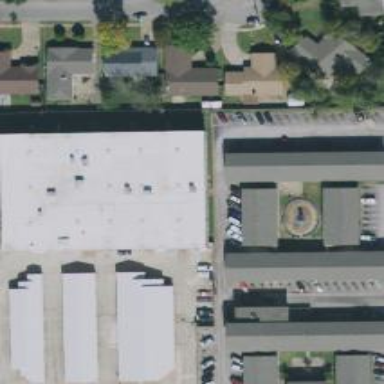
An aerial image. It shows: Commercial building.